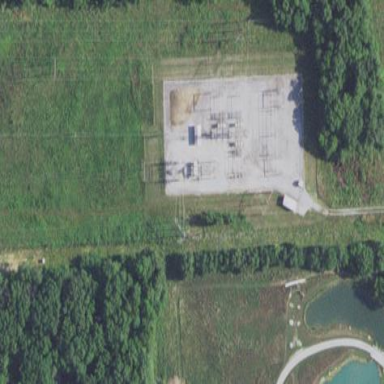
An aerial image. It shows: Distribution level power substation enclosed by fence.